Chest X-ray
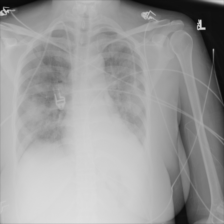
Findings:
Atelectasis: negative
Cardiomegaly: negative
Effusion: negative
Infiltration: positive
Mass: negative
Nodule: negative
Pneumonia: negative
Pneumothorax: negative
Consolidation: positive
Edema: negative
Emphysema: negative
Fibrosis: negative
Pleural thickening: negative
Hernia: negative